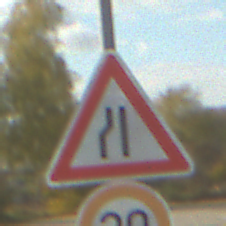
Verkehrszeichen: EinseitigVerengteFahrbahnLinks
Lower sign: Geschwindigkeit30
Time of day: MorningAfternoon
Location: Outdoor (RoadRail)
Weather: PartlyCloudy
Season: NotSpecified
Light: Natural